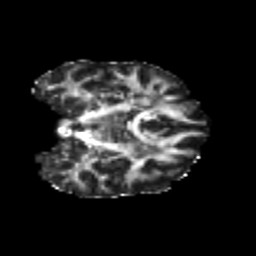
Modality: FA
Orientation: coronal
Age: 24
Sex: female
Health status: healthy
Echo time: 0.074 s